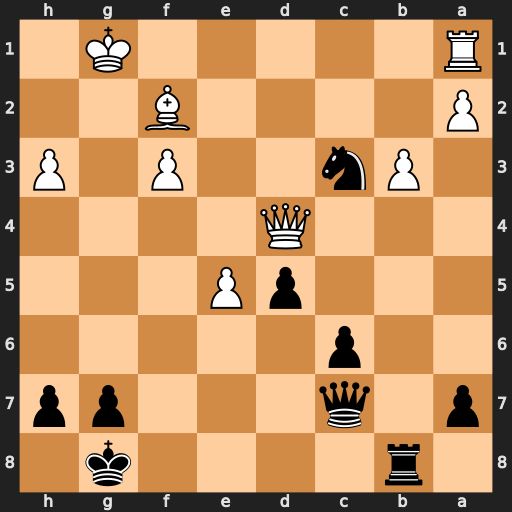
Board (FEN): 1r4k1/p1q3pp/2p5/3pP3/3Q4/1Pn2P1P/P4B2/R5K1
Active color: b
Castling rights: -
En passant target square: -
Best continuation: Ne2+ Kf1 Nxd4